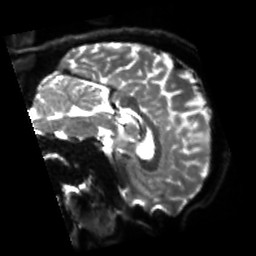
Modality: sbref
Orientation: sagittal
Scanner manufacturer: siemens
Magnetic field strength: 3 T
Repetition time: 4 s
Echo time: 0.0594 s